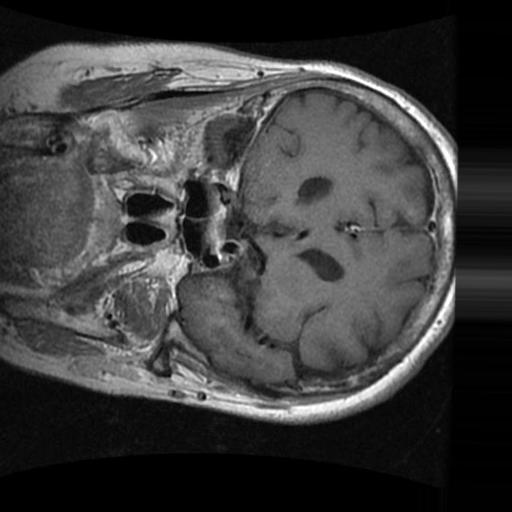
Label: brain_tumor